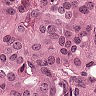
Metastatic tissue present: yes